Question: I currently have the following ListView displayed.

The "SI Number" is Databound, and on SelectedIndex_Changed, the "Job Number" is binded and the same for ProductDescription.
If I select an "SI Number" in the "Labelling Line 1" line, all of the "Job Number" dropdowns are populated.
How can I avoid this?
Below is my ItemTemplate source:
'''
<ItemTemplate>
<tr runat="server" class='<%# ConditionalString(Eval("LineID"), "", "-memo-row-inactive") %>'>
<td style="padding: 0px;">
<asp:UpdatePanel ID="UPIncludeLine" ChildrenAsTriggers="true" runat="server" UpdateMode="Conditional">
<ContentTemplate>
<asp:CheckBox ID="chkIncludeLine" ToolTip='<%# Eval("LineID") %>' runat="server"
Text='<%# Eval("LineDesc") %>' Checked='<%# IsProductionLineSelected(Eval("LineID")) %>'
Font-Bold='<%# IsProductionLineSelected(Eval("LineID")) %>' CssClass="-memo-checkbox"
AutoPostBack="True" OnCheckedChanged="chkIncludeLine_OnCheckedChanged" />
</ContentTemplate>
<Triggers>
<asp:AsyncPostBackTrigger ControlID="chkIncludeLine" EventName="CheckedChanged" />
</Triggers>
</asp:UpdatePanel>
</td>
<td class="-field-inactive" align="center">
<asp:Label ID="lblLineID" runat="server" Text='<%# Eval("LineID") %>' />
</td>
<td class="-field-inactive" align="center">
<asp:Label ID="ProductionTypeLabel" runat="server" Text='<%# TranslateSizeCode(Eval("ProductionType")) %>' />
</td>
<td style="padding: 0px;">
<asp:DropDownList Width="160px" ID="ddlSINumber" runat="server" DataSourceID="ActiveSalesInstructionsData"
DataTextField="SalesInstructionNumber" DataValueField="SalesInstructionNumber" OnSelectedIndexChanged="ddlSINumber_SelectedIndexChanged" AutoPostBack="true" />
</td>
<td class="-field-status" style="padding: 0px;">
<asp:DropDownList Width="160px" ID="ddlJobs" DataSourceID="LabelingJobData"
DataValueField="Job" DataTextField="Job" runat="server">
</asp:DropDownList>
</td>
<td style="padding: 0px;">
<div style="position: relative;">
<asp:Panel ID="pnlProductDesc" CssClass="-clip" Width="200px" Visible="false" runat="server" >
<asp:Label ID="lblProductDesc" runat="server" CssClass="-memo-inactive-display-label"
Text='<%# GetProductName(Eval("LineID")) %>'></asp:Label>
<!--!IsProductionLineSelected(Eval("LineID"))-->
</asp:Panel>
<asp:UpdatePanel ID="UPProductCode" ChildrenAsTriggers="true" UpdateMode="Conditional" runat="server">
<ContentTemplate>
<asp:DropDownList ID="lsProductCode" Width="100%" Visible="true" AutoPostBack="True" DataSourceID="LabelingJobData"
DataTextField="StockCode" DataValueField="StockCode" OnSelectedIndexChanged="lsShippingID_OnSelectedIndexChanged"
runat="server">
</asp:DropDownList>
</ContentTemplate>
<Triggers>
<asp:AsyncPostBackTrigger ControlID="lsProductCode" EventName="SelectedIndexChanged" />
</Triggers>
</asp:UpdatePanel>
</div>
</td>
</tr>
</ItemTemplate>
'''
Here is my SelectedIndexChanged:
'''
protected void ddlSINumber_SelectedIndexChanged(object sender, EventArgs e)
{
var ddl = (DropDownList)sender;
var selectedSI = ddl.SelectedValue.ToString();
hvSalesInstructionNumber.Value = selectedSI;
if (!String.IsNullOrEmpty(hvSalesInstructionNumber.Value))
{
var control = (DropDownList)ddl.Parent.FindControl("ddlJobs");
control.DataBind();
}
}
'''
On Control.DataBind, I bind the DropDownList to a SqlDataSource.
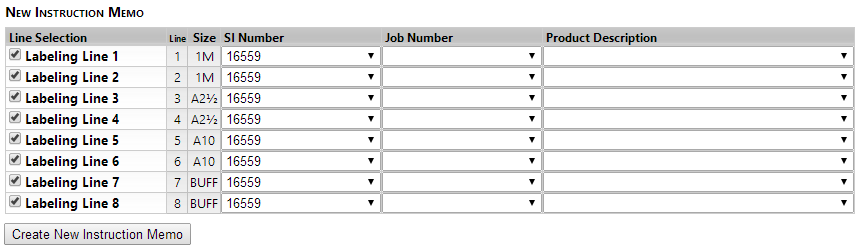
Answer: When you set your DataSource like you are: 'DataSourceID="LabelingJobData"', you are setting that source for every 'ddlJobs' DropDownList in the ListView.
<URL> also auto-bind on every page load, unless explicitly cancelled.
> If you set the DataSourceID property of a data-bound control, the
control automatically binds to data from the data source, as needed.
Setting the DataSourceID property is the recommended method for
binding an ObjectDataSource control to a data-bound control.
Alternatively, you can set the DataSource property, but then you must
explicitly call the DataBind method of the data-bound control. You can
call the Select method programmatically at any time to retrieve data.
Because of this, as soon as you set the parameter value for your DataSource, it binds each 'ddlJobs' DropDownList automatically. You wouldn't have to call DataBind().
To get around this, I would suggest not using the 'DataSourceID' in the markup, but to instead set the 'DataSource' in the codebehind and only bind it for one specific control.
'''
protected void ddlSINumber_SelectedIndexChanged(object sender, EventArgs e)
{
DropDownList ddl = (DropDownList)sender;
string selectedSI = ddl.SelectedValue;
if (!String.IsNullOrEmpty(selectedSI))
{
DropDownList control = (DropDownList)ddl.Parent.FindControl("ddlJobs");
control.DataSource = YourGetterMethod(selectedSI);
control.DataBind();
}
}
'''